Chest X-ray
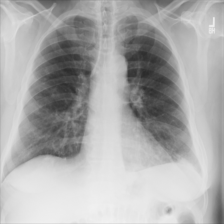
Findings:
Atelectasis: negative
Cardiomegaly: negative
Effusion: negative
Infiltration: negative
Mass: negative
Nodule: negative
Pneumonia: negative
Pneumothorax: negative
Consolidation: negative
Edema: negative
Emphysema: negative
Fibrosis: negative
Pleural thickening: negative
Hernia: negative